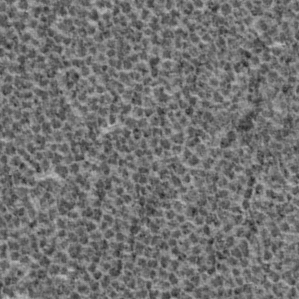
Label: frost